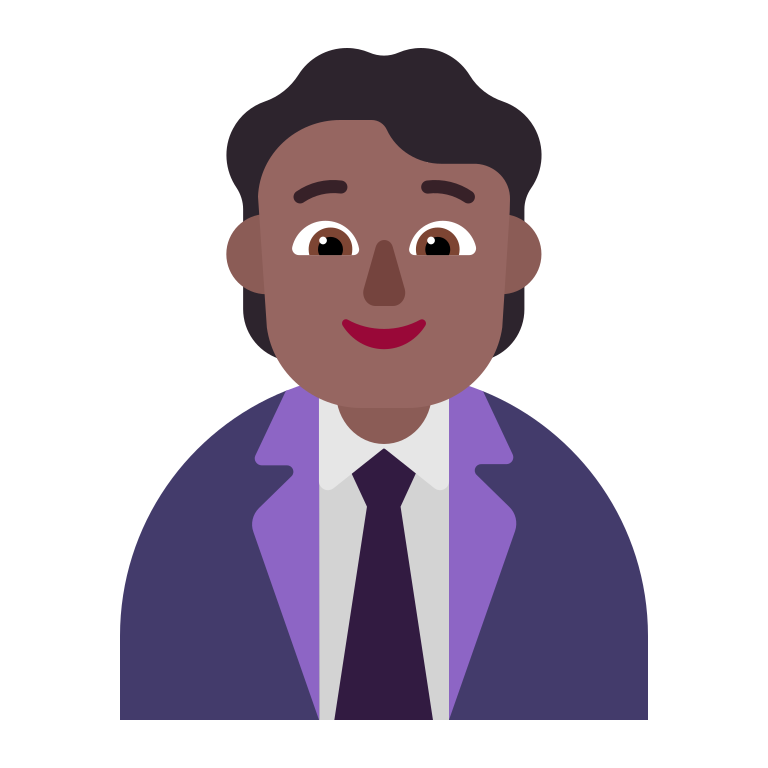
office worker flat  dark